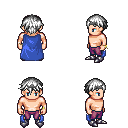
a pixel art fantasy rpg character, male body template, human, light skin, blue cape, magenta pants, white short bangs hairstyle, iron tiara, bracelets, metal boots, four views (front, back, left, right), 2x2 character sprite sheet, small pixel art, hard edges, no anti-aliasing